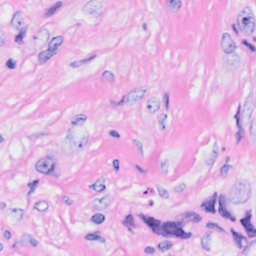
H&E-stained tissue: Breast